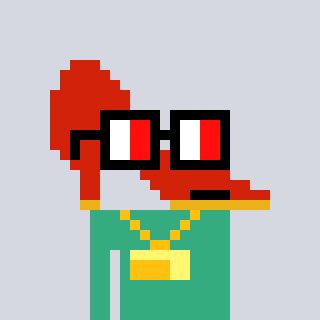
a pixel art character with square glasses with black frames and red eyes, a highheel-shaped head and a teal-colored body on a cool background